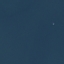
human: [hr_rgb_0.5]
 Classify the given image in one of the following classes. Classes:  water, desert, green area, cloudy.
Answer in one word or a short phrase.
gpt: water